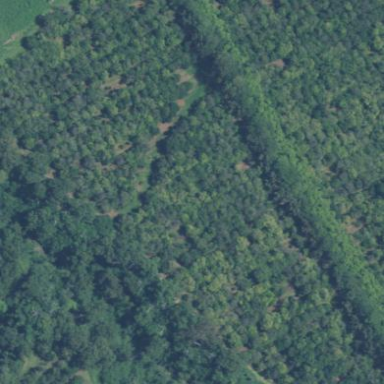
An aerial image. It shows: Orchard filled with macadamia trees.